Question: Using 'curl', if I do:
'''
curl -v --upload-file tumblr_nl29hydgtP1uq22wlo1_r2_1280.jpg https://s3.amazonaws.com/mybutcket/1_myfile\?AWSAccessKeyId\=mykey\&Expires\=<PHONE>\&Signature\=DzspMuzu5%2Fpo43PWriJdOZnF2FA%3D
'''
It uploads just fine. However, when I try to upload in the browser, I get this error
'''
<?xml version="1.0" encoding="UTF-8"?>
<Error>
<Code>SignatureDoesNotMatch</Code>
<Message>The request signature we calculated does not match the signature you provided. Check your key and signing method.</Message>
<AWSAccessKeyId>mykey</AWSAccessKeyId>
<StringToSign>PUT
multipart/form-data
<PHONE>
/mybucket/1_myfile</StringToSign>
<SignatureProvided>dEyHSGBGcSmCfsZ1ahPryYTaB0U=</SignatureProvided>
<StringToSignBytes>50 55 54 0a 0a 6d 75 6c 74 69 70 61 72 74 2f 66 6f 72 6d 2d 64 61 74 61 0a 31 34 32 37 39 39 32 36 31 37 0a 2f 6d 6f 6e 65 67 72 61 70 68 2e 64 65 76 2e 75 70 6c 6f 61 64 73 2f 31 5f 6d 79 66 69 6c 65</StringToSignBytes>
<RequestId>F2C56B03E9F27E3F</RequestId>
<HostId>4sC6jReptppcxmE5yb5MvcZ70cB/gC0obCMEZHI+2zC/qqNFtxHd2wU2+niCHBHV</HostId>
</Error>
'''
My 'Request Headers' are attached

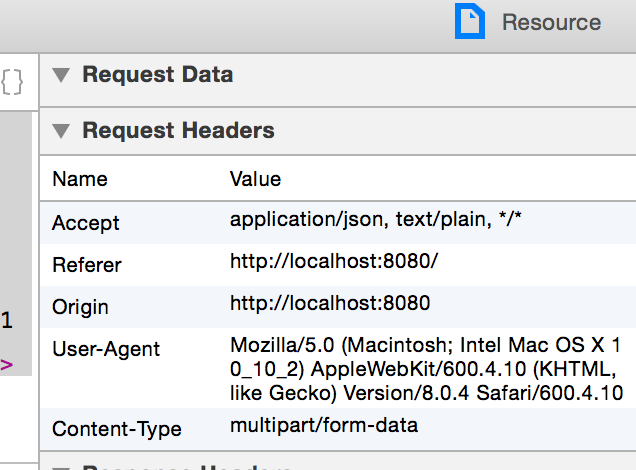
Answer: Your curl command line uses --upload-file, which makes a HTTP PUT request.
Your browser "upload" is most likely not using PUT - based on the response you show you tried a multi-part formpost.
I would guess that the difference between these two is big enough to warrant the server to act and respond very differently. It isn't only the request method that is different but a multi-part formpost will also format the data in a way that the plain PUT doesn't.